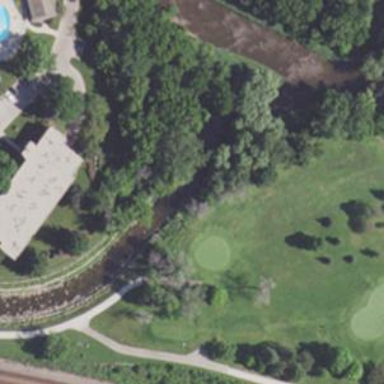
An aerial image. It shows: View of golf hole.